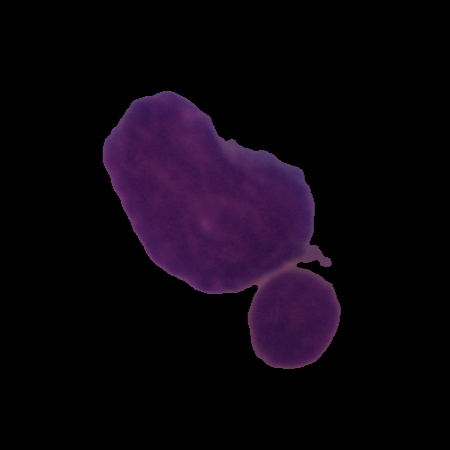
Label: cancer